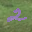
Label: 2